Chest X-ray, PA view. Patient: 57 years old, sex F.
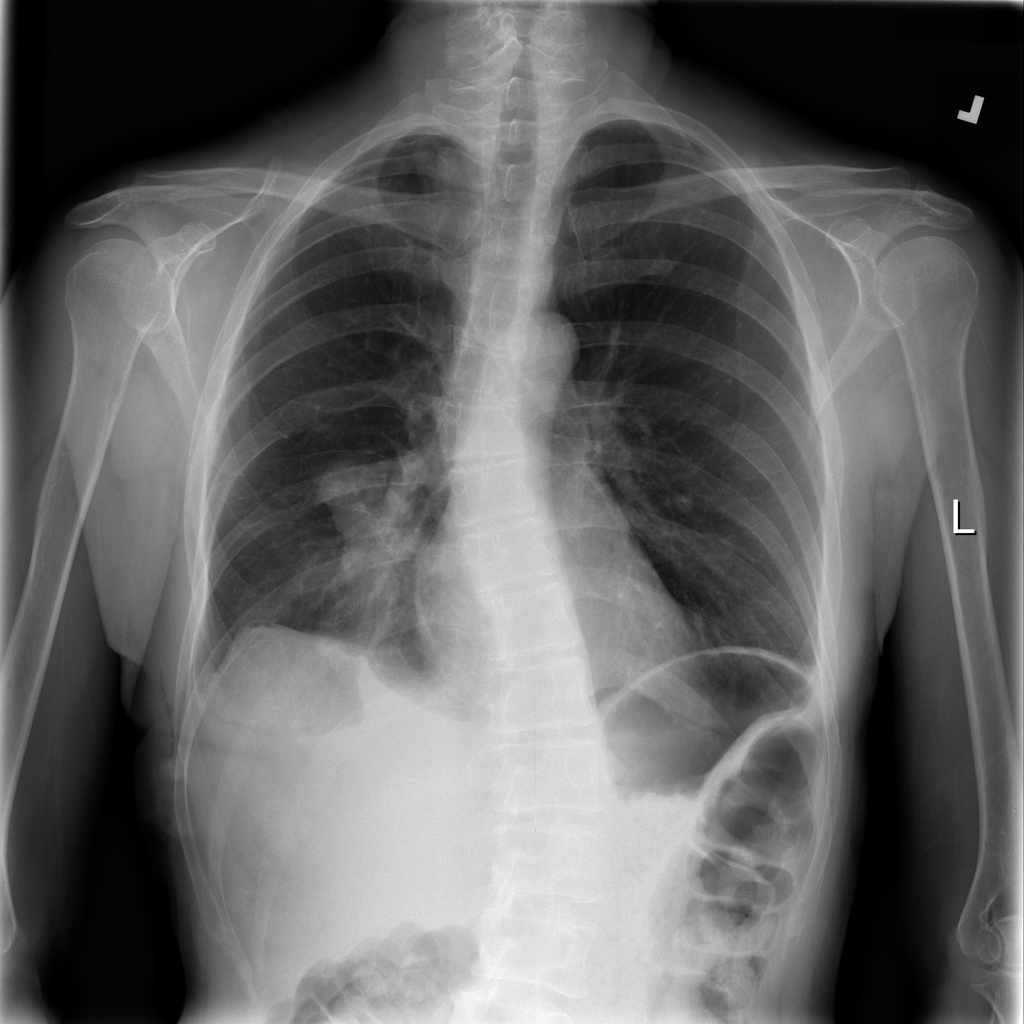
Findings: No Finding